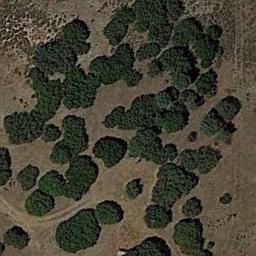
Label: chaparral